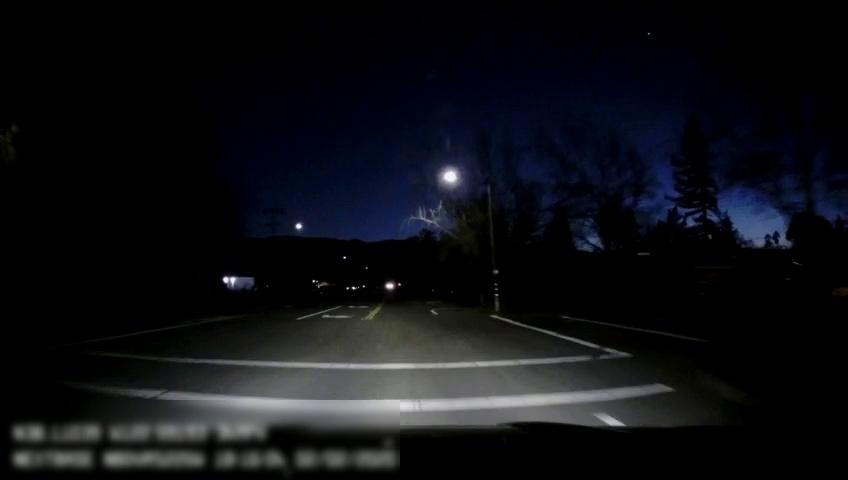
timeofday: Night
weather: Other
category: Drivable Space
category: Lanes | Alternate Lane
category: Lanes | Alternate Lane
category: Lanes | Current Lane
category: Lanes | Current Lane
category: Lanes | Opposite Lane